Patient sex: M
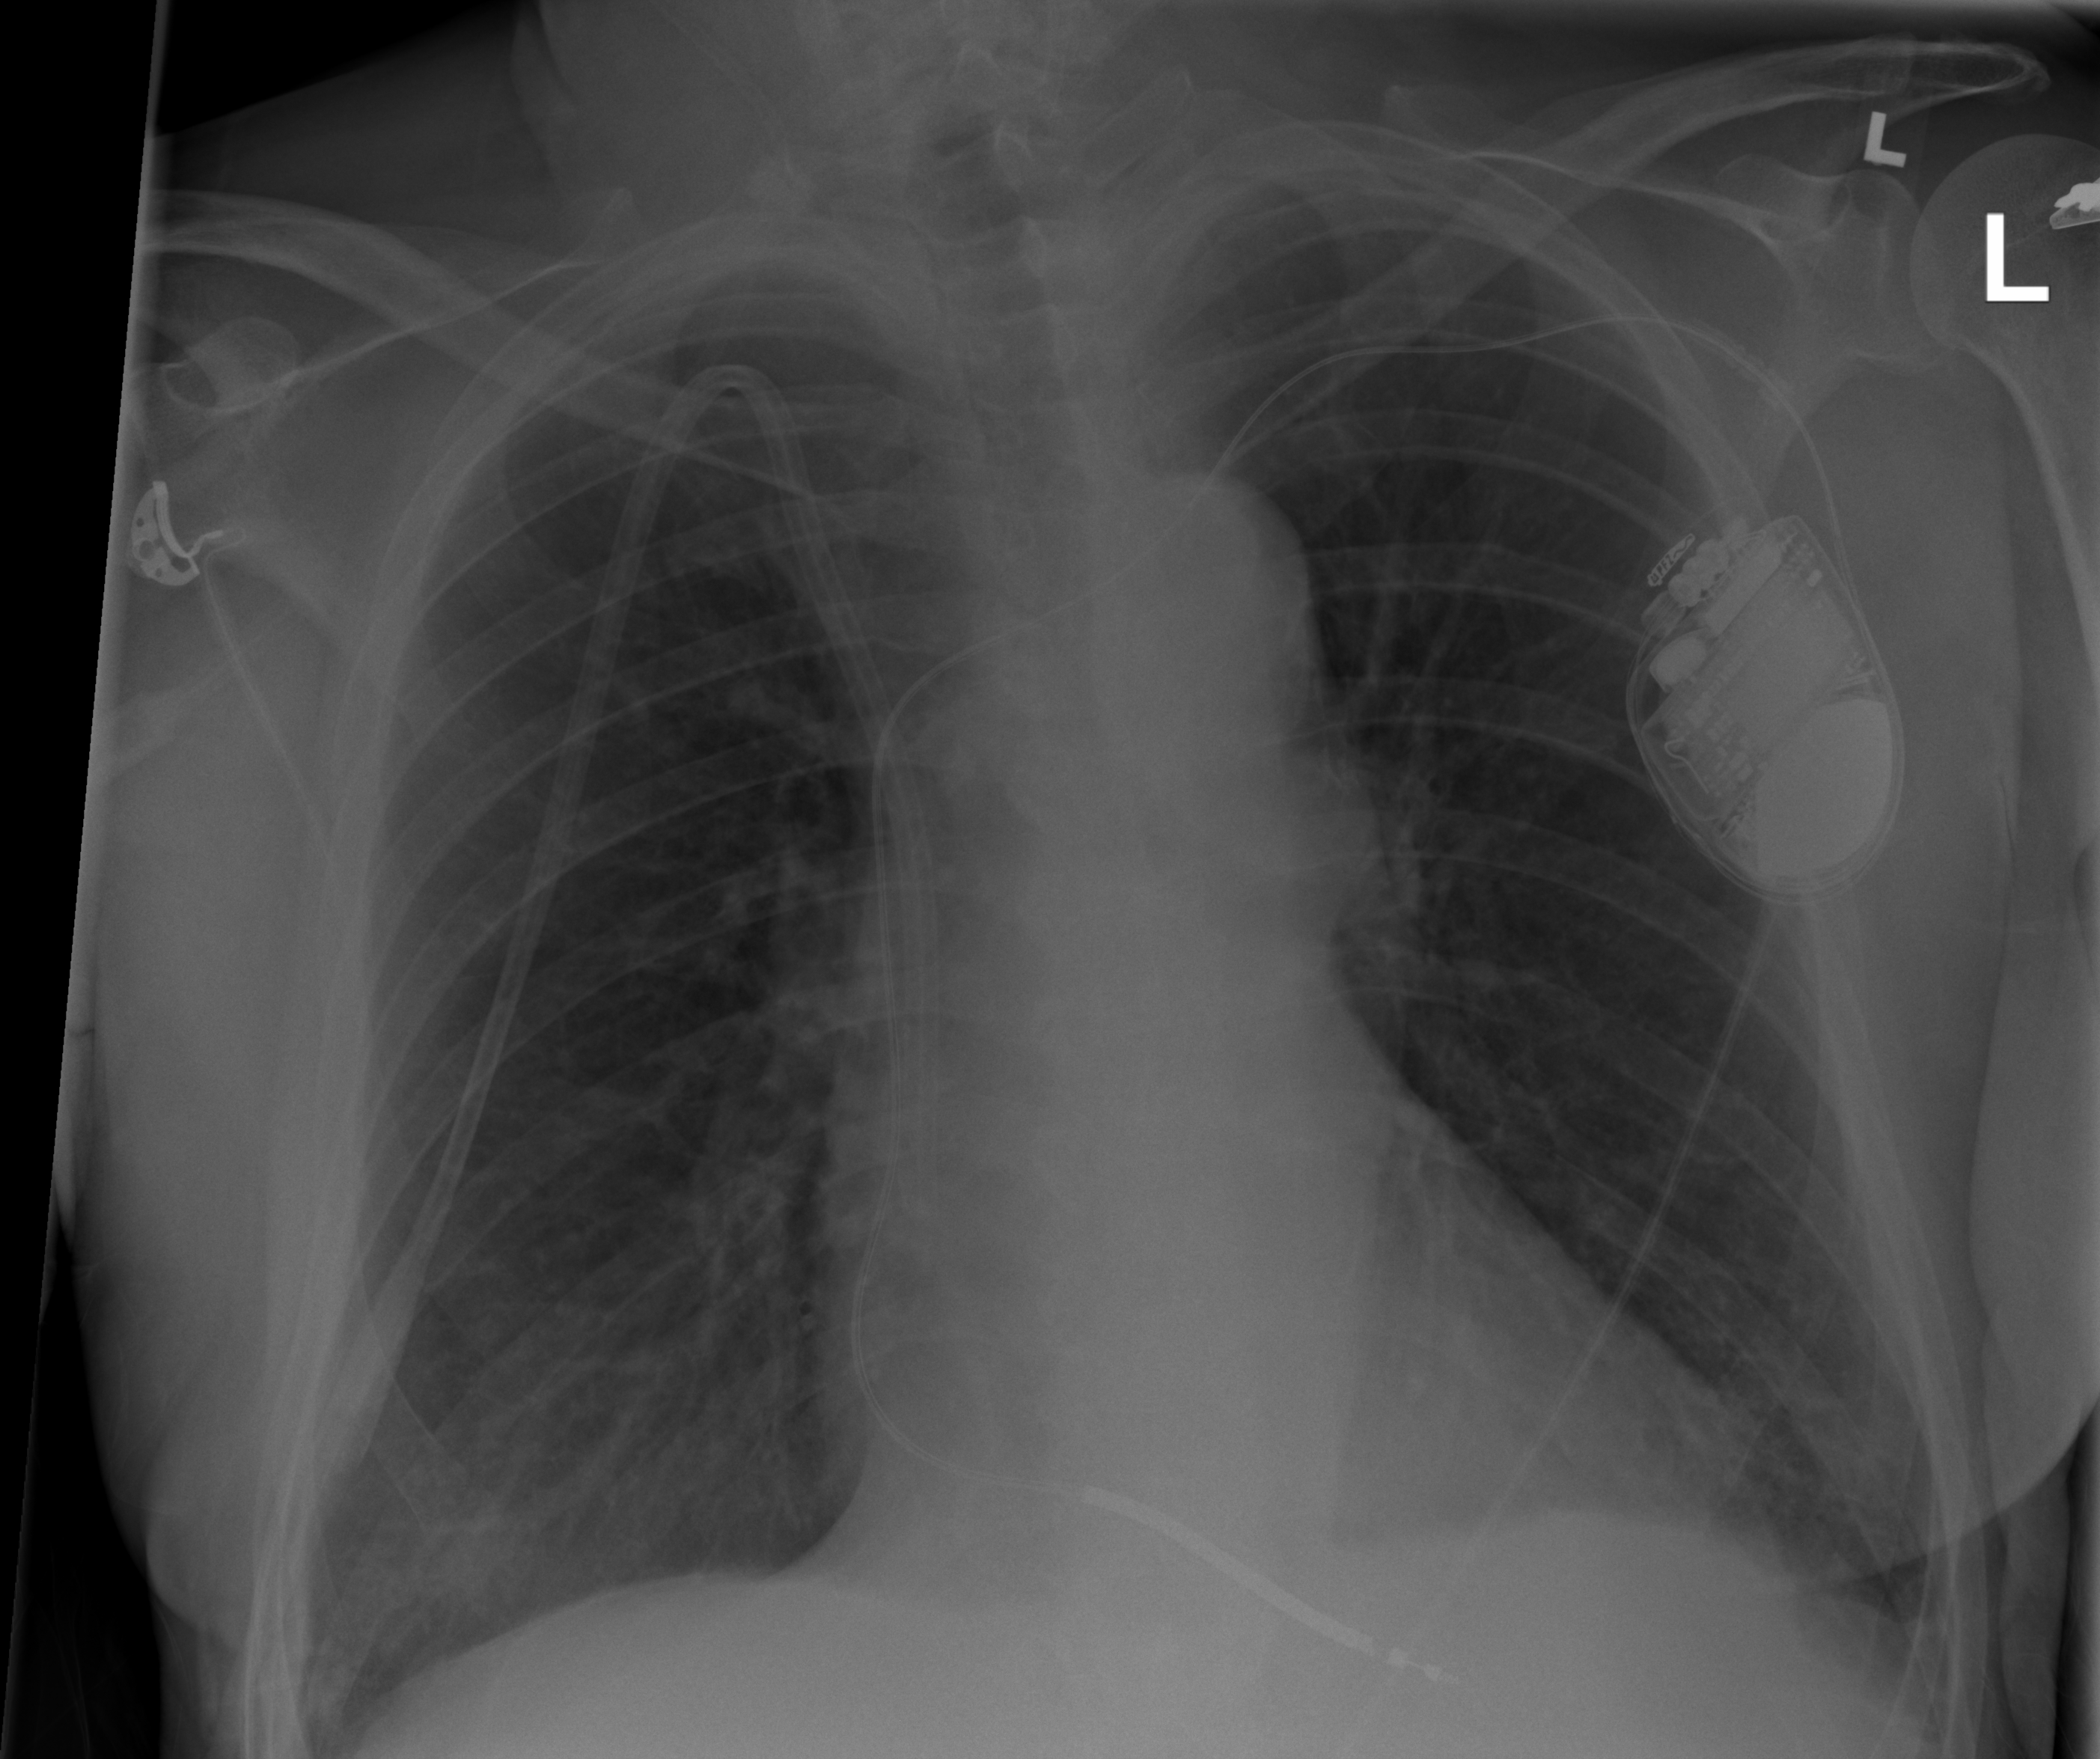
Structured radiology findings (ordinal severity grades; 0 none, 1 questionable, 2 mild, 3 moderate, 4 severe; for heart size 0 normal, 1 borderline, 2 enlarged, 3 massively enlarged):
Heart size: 0
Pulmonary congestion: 1
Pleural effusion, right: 0
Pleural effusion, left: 0
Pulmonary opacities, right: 0
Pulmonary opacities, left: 0
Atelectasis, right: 0
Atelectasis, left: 0